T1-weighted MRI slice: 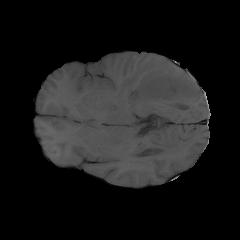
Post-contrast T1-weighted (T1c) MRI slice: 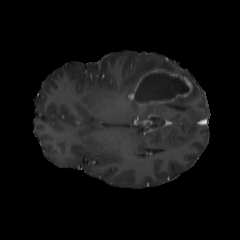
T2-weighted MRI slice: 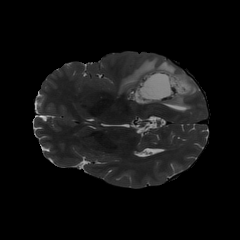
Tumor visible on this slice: yes